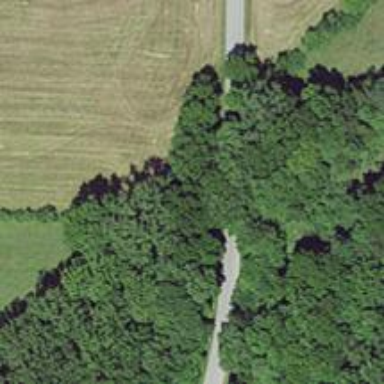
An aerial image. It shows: Unclassified road.